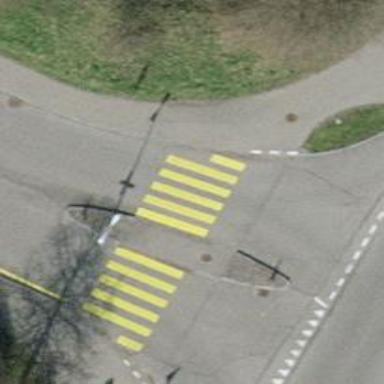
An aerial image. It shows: Uncontrolled zebra crossing on the road.